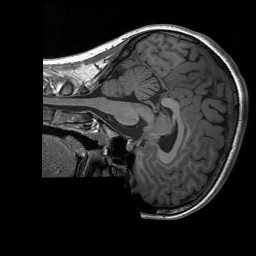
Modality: T1w
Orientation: sagittal
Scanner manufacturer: siemens
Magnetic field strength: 3 T
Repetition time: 1.76 s
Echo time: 0.0022 s